Question: I'm learning Bootstrap and I want to create simple div which is centered on the page.

I really like that auto-margin of 'container' class, but it seems to be jump-changing based on breakpoints when resizing window width.
I want to make margins getting smaller until they become 0 when window is small enough.
I have tried to explicitly set one column layout like this:
'''
<div class="container border">
<div class="row">
<div class="col-12">
<p>container with some content</p>
</div>
</div>
</div>
'''
but the results are just the same and breakpoints all still used.
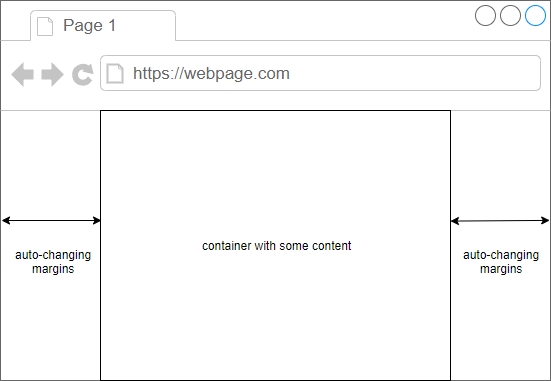
Answer: For that you shouldn't use bootstrap containers, because they have fixed width on breakpoints. For smooth transition you should manually set width to you container in '%' or 'vw' and margin in same units.